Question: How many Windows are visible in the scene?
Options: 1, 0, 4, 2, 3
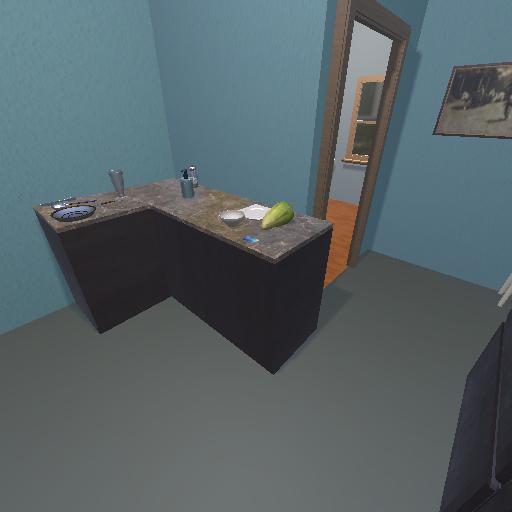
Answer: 1